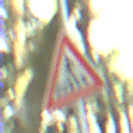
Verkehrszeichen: FussgaengerueberwegRechts
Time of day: Midday
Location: Outdoor (Nature)
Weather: Clear
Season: NotSpecified
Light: Natural